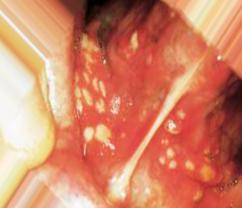
Condition: Mouth Ulcer